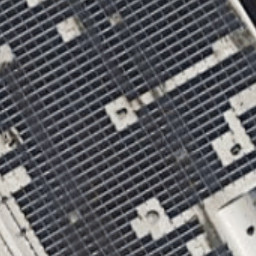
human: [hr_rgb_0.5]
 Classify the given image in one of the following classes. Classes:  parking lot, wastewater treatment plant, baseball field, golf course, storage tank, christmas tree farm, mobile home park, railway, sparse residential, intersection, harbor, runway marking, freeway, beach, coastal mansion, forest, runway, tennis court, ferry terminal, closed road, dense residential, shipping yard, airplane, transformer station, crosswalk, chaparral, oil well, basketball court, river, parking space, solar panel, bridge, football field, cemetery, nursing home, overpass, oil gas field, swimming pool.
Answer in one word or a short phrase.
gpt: solar panel